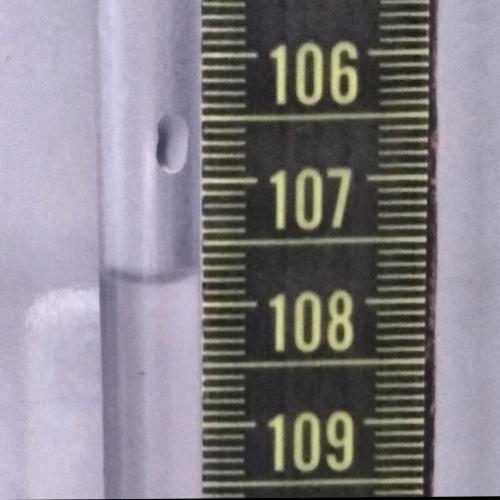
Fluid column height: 107.8 cm